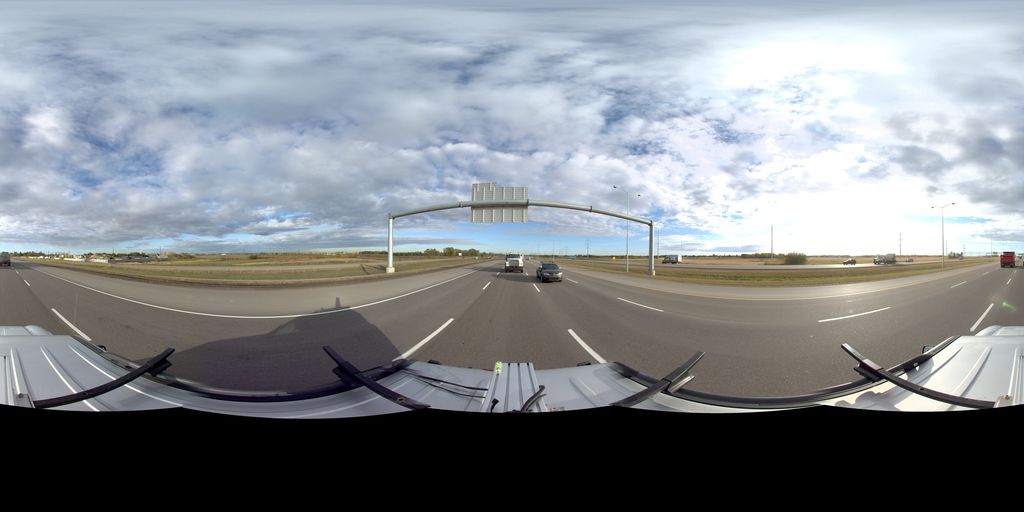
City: edmonton